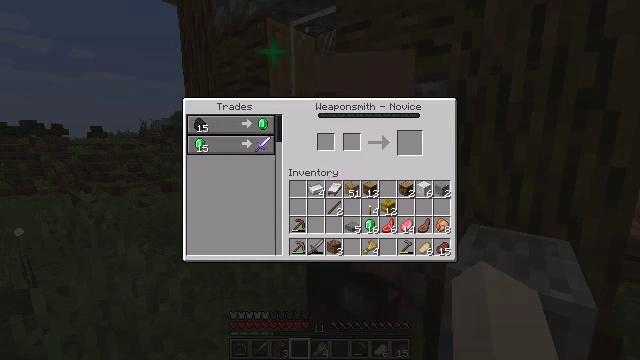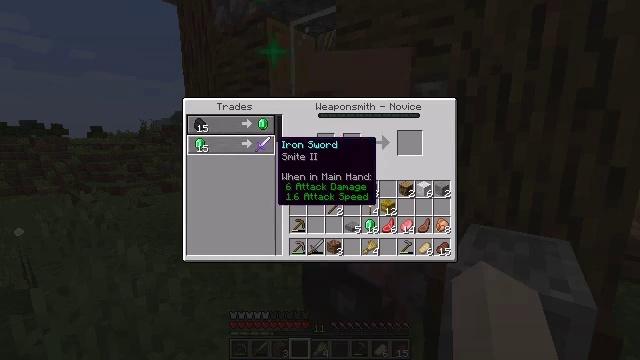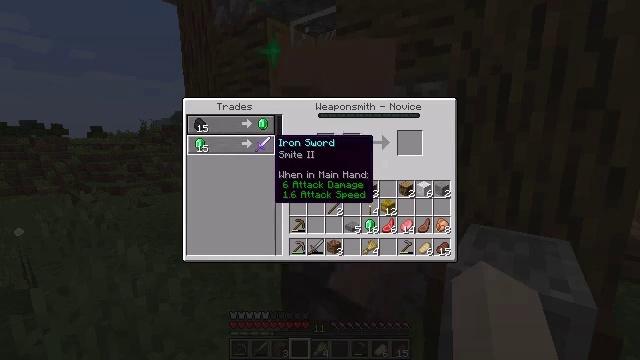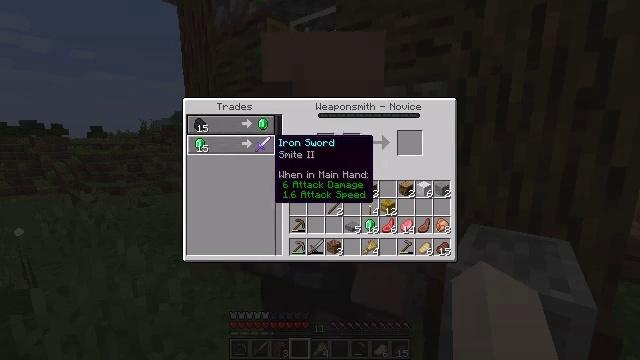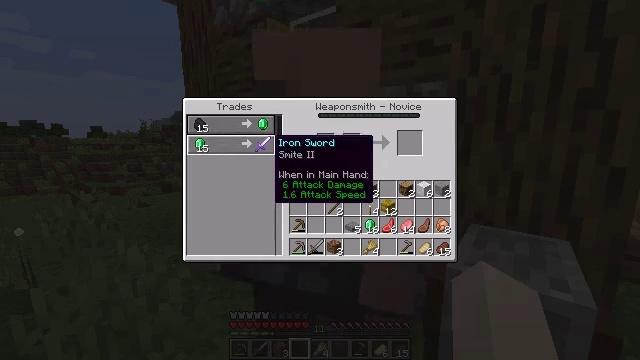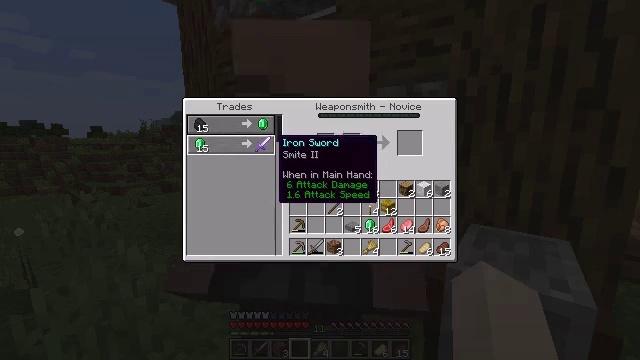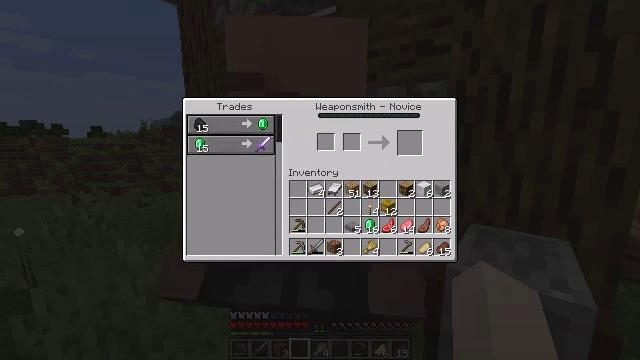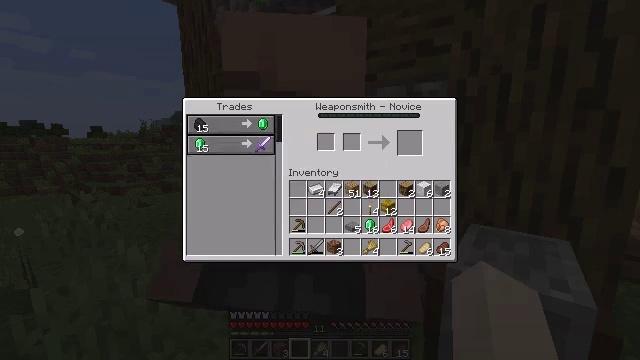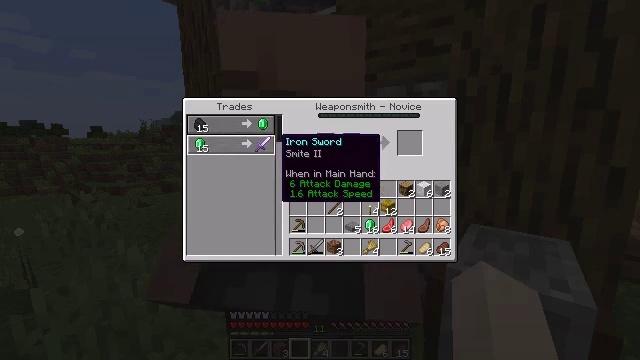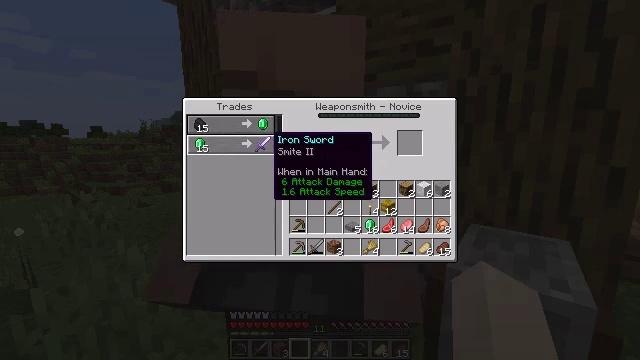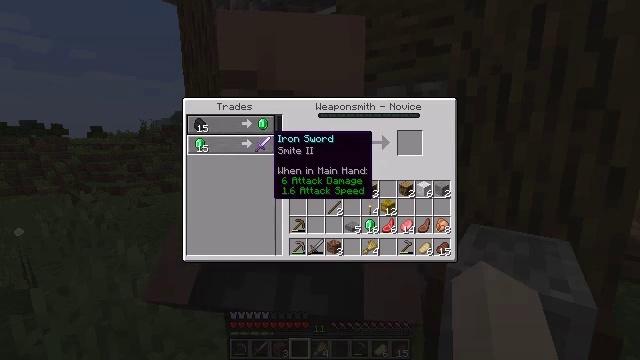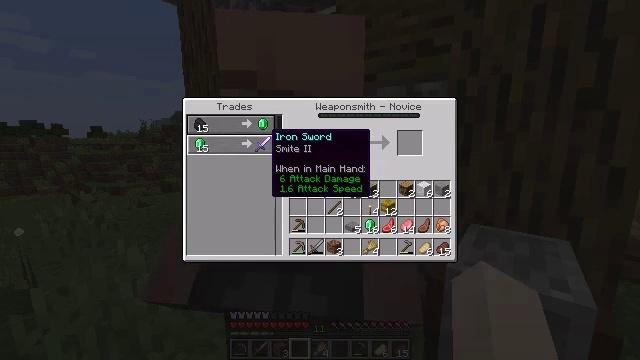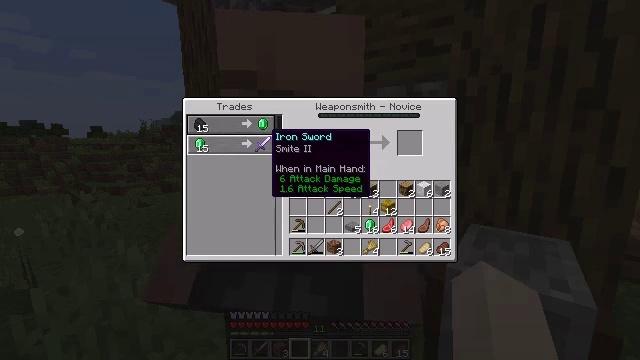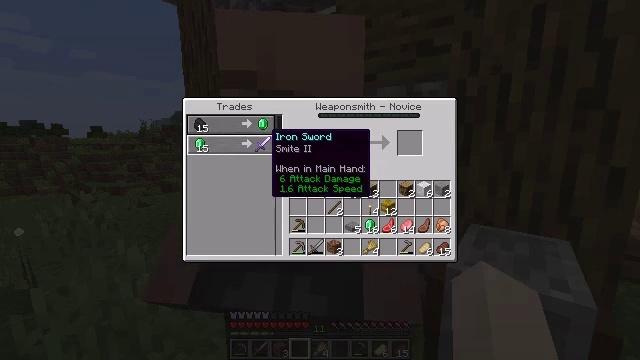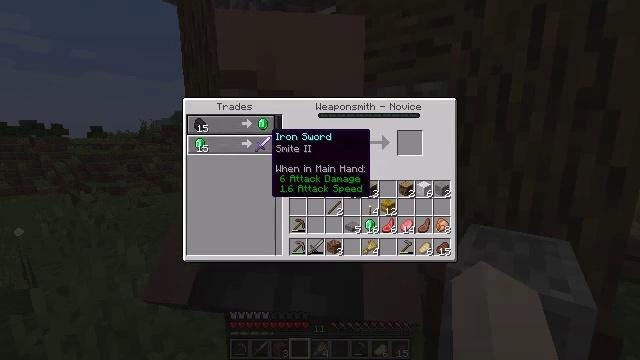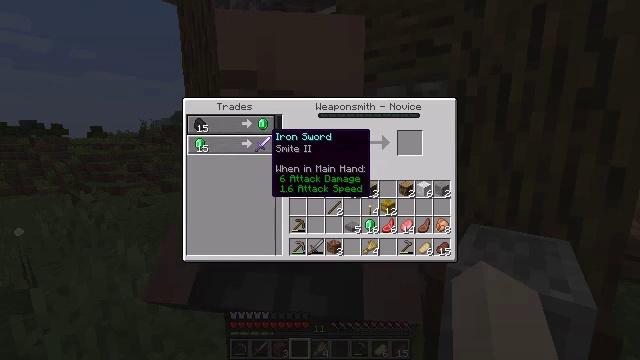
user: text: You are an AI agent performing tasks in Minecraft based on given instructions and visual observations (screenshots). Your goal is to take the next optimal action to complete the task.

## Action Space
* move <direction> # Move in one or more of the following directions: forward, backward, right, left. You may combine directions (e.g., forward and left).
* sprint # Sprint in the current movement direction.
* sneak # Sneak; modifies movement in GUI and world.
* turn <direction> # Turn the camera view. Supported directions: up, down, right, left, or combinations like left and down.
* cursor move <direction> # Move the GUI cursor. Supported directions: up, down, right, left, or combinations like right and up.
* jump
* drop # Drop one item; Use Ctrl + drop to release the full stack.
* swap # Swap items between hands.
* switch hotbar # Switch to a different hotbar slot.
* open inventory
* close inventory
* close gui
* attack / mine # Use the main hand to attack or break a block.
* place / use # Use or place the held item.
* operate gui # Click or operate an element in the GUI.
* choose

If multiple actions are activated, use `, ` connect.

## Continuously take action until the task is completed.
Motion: motion action
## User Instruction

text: Break the grindstone to collect it.
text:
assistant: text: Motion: cursor move left and up
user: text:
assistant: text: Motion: no_op
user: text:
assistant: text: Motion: no_op
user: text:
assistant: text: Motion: no_op
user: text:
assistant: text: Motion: no_op
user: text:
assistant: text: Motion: no_op
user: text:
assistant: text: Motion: no_op
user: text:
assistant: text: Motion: no_op
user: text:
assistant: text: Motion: cursor move left
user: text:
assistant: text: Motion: no_op
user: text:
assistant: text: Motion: no_op
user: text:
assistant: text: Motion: no_op
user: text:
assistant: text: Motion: no_op
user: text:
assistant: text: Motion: no_op
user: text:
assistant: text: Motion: no_op
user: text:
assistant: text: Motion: no_op
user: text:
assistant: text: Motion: no_op
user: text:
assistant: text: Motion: no_op
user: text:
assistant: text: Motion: no_op
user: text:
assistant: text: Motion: no_op
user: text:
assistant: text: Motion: no_op
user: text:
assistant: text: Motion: no_op
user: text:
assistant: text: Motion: no_op
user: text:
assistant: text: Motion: no_op
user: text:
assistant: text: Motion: no_op
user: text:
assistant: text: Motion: no_op
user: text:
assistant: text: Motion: no_op
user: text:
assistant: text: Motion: no_op
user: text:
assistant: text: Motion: no_op
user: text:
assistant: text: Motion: no_op